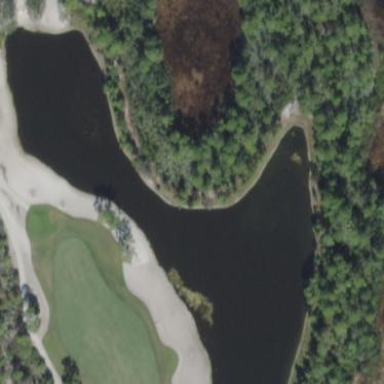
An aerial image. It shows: Picturesque scene of golf course with lateral water hazard.